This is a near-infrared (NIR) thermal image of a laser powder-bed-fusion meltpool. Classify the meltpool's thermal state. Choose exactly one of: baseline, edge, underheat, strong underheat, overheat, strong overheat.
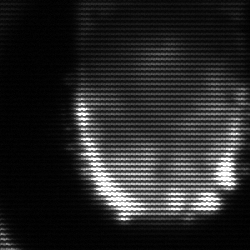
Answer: baseline